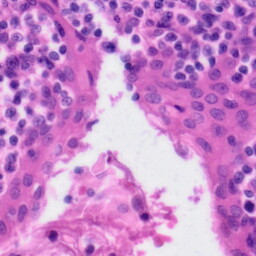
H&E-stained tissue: Tonsil